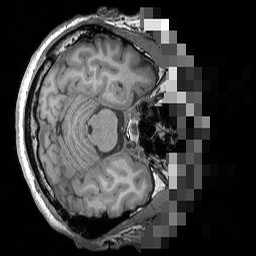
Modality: T1w
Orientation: axial
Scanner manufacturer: siemens
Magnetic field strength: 3 T
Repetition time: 1.5 s
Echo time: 0.00291 s